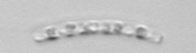
Label: Guinardia_striata